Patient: sex M, age 71
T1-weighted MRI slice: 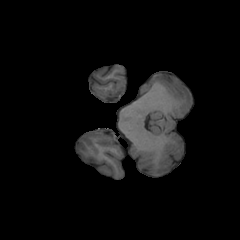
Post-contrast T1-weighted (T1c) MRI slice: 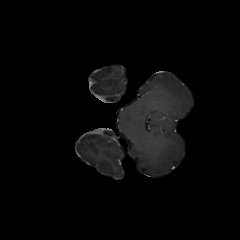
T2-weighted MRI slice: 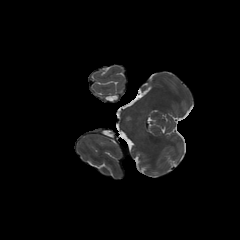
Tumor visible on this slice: yes
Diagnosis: Glioblastoma, IDH-wildtype
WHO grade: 4